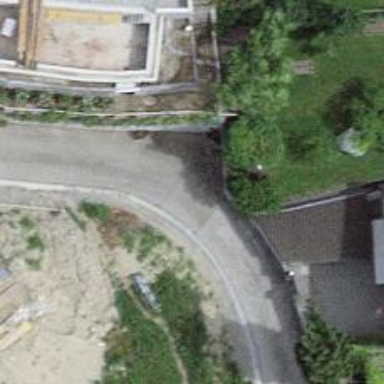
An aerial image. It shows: Alleyway designated as service road.